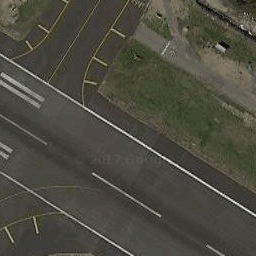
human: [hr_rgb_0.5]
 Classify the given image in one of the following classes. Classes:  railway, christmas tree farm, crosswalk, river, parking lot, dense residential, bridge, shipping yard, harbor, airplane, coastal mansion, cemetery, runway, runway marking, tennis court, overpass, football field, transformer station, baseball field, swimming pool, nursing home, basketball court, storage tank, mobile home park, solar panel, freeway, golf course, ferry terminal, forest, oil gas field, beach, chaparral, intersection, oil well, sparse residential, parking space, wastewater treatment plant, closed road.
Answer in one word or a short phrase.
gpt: runway